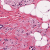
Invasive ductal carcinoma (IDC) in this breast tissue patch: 0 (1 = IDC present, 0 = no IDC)